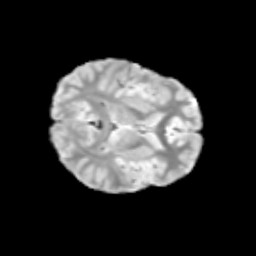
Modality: T2w
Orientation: axial
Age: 11
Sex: male
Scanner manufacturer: siemens
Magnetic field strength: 3 T
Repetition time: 3.8 s
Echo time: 0.07 s